Question: I have this layout that I want to create with the same column and row spans for each grid item and my activity has a with a .
Can you please give me advice on fixing the column and row span for each item in the adapter?
Here's the layout:

Regards.
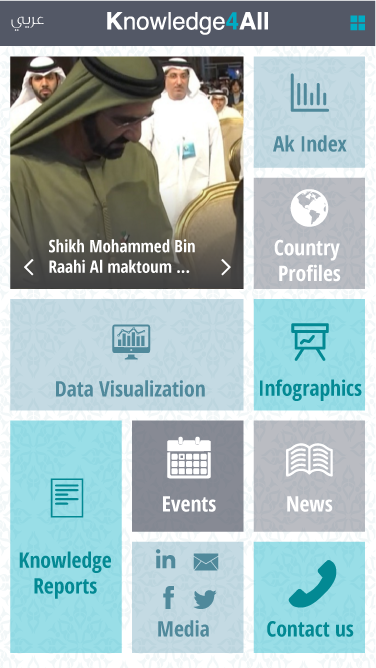
Answer: Apparently you have a mix of items that span both rows and columns. My understanding about 'GridLayoutManager' is that you can span columns for vertical orientation and rows for horizontal orientation, but not both at the same time.
I would recommend that you look at 'GridLayout' instead. 'GridLayout' allows you to span both rows and columns. It just doesn't use an adapter the way 'RecyclerView' does.
You may also be able to find some custom 'RecyclerView' layout managers on GitHub that allow spans in both directions.